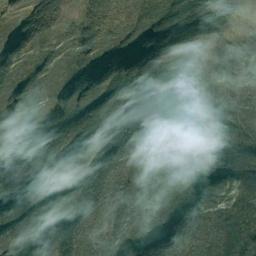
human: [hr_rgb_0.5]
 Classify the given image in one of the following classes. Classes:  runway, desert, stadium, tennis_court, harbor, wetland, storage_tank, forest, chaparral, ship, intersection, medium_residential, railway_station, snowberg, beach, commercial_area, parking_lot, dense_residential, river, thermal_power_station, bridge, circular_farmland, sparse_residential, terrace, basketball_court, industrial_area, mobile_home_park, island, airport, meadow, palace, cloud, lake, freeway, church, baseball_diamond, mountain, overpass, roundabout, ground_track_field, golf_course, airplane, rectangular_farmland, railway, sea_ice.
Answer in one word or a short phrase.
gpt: cloud